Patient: sex M, age 72
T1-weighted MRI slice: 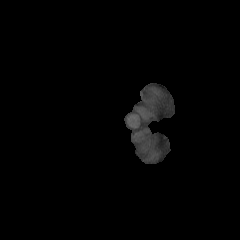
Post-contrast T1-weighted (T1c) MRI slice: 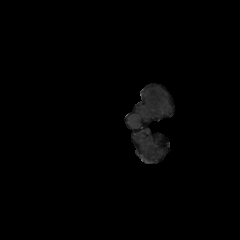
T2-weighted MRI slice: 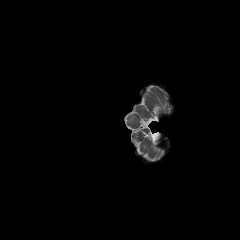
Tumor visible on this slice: no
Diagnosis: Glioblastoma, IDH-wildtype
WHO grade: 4